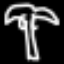
Label: palm tree